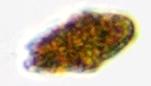
Label: Akashiwo